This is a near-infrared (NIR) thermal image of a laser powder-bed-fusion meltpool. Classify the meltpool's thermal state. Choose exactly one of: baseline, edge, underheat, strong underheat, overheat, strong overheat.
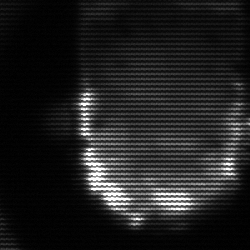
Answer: baseline